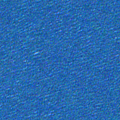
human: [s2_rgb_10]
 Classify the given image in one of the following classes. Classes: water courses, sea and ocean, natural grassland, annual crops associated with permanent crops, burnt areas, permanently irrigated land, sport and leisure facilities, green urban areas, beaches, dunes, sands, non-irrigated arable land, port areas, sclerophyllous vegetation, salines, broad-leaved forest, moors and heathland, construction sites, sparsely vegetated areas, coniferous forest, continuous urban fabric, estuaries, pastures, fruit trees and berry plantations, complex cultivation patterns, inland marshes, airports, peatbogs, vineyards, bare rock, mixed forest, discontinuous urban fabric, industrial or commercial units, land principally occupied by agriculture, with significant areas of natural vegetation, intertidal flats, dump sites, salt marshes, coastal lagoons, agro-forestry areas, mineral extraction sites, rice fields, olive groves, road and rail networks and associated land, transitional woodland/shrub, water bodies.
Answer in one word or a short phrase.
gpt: sea and ocean